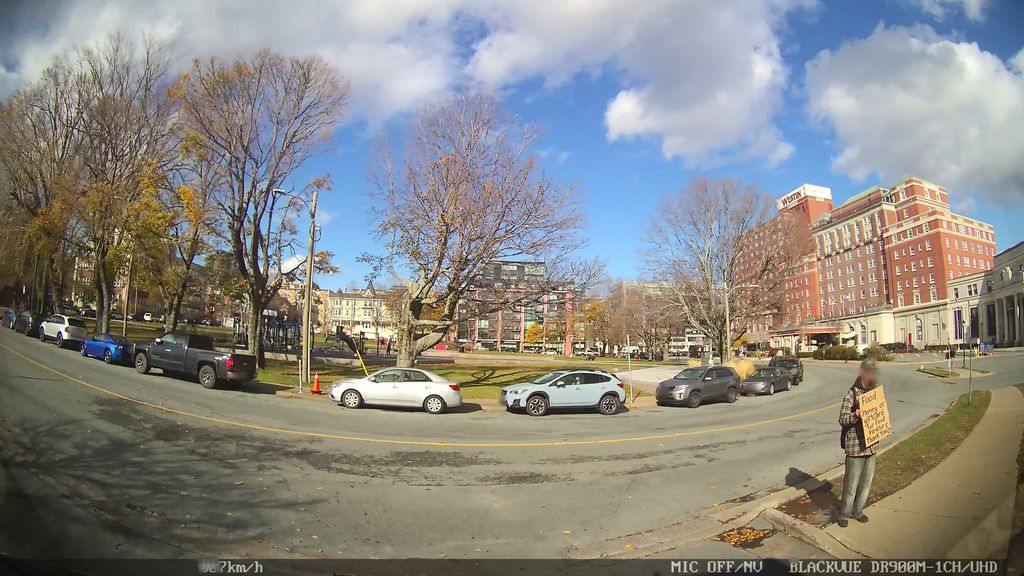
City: halifax